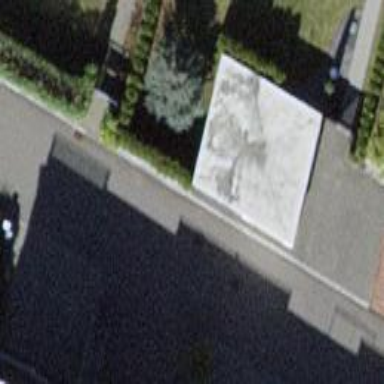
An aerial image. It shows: Garage.